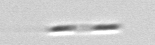
Label: Leptocylindrus